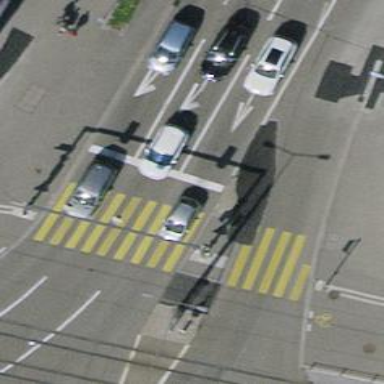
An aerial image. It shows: Asphalt footway with zebra crossing. Both the footway and cycleway have asphalt surfaces.